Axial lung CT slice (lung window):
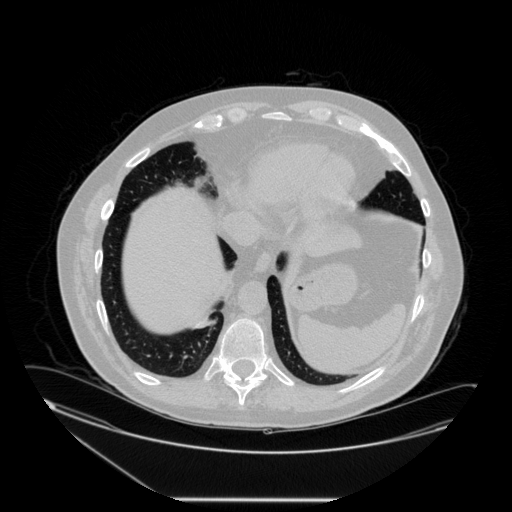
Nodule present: no